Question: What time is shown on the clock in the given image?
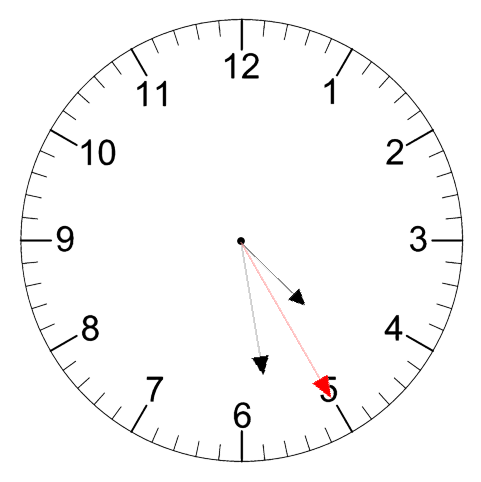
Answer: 04:28:25